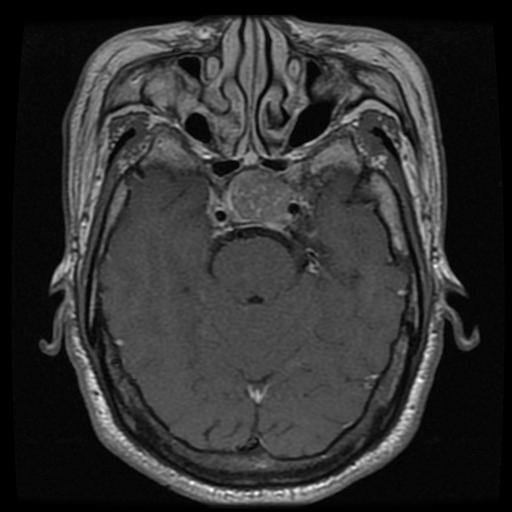
Label: pituitary